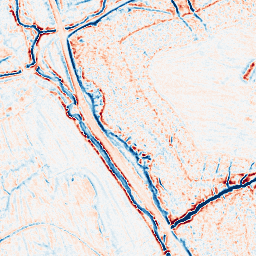
Category: edge_preserving
Decomposition family: bilateral
Decomposition parameters: d: 9
sigma_color: 25
sigma_space: 25
Upsampling method: cubic_catmull_rom
Upsampling parameters: scale: 2
Upsampling scale: 2